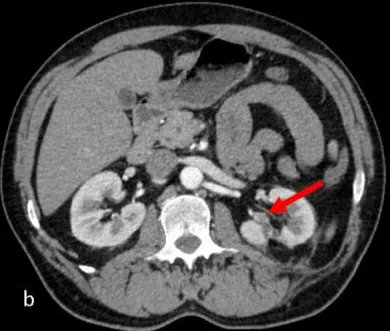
Heterogeneous nodular lesion in the sinus of left remnant kidney; b. The lesion enhances at periphery and has necrotic centre.
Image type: radiology (ct)